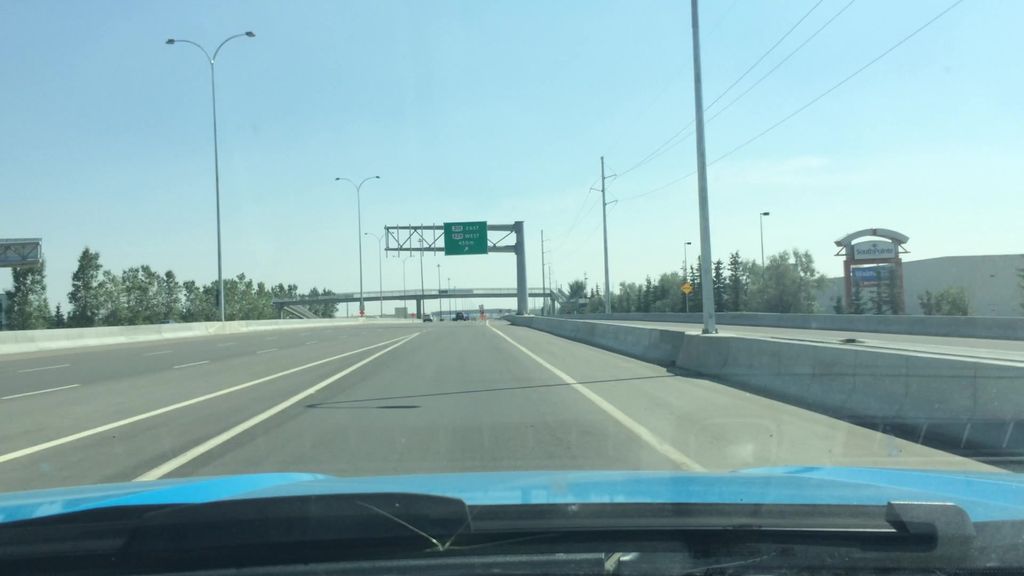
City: calgary